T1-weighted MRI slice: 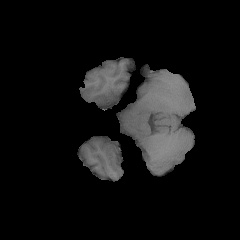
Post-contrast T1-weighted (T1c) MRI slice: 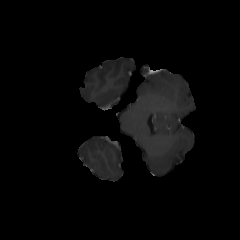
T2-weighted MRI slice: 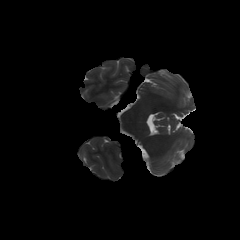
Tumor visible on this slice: no